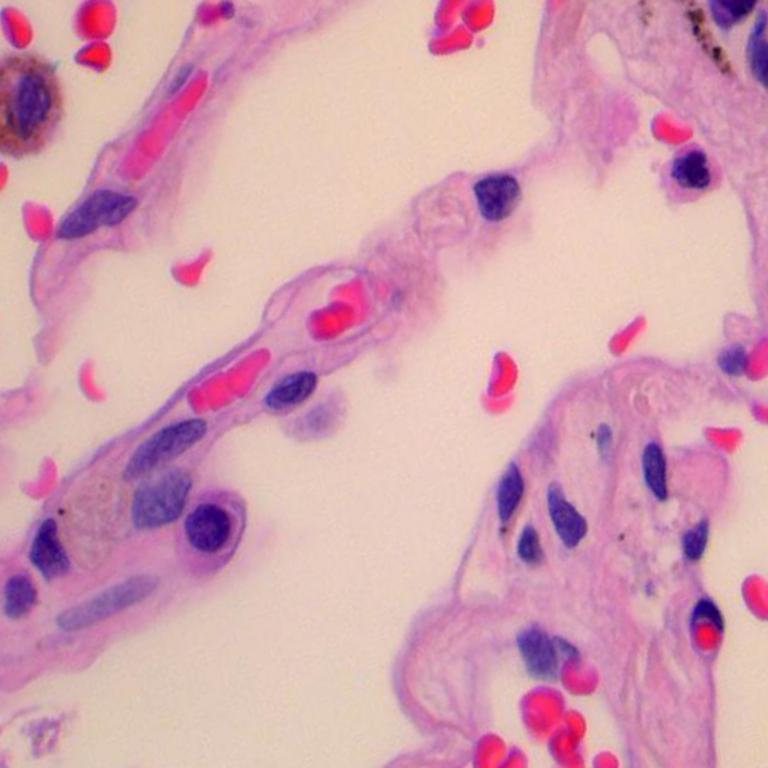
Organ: lung
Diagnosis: benign